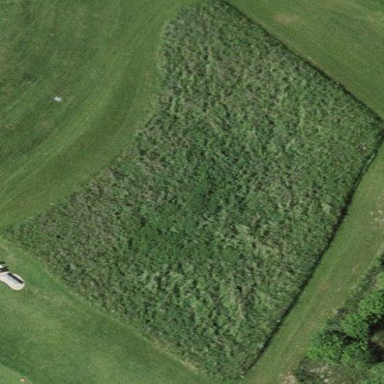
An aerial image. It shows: Rough area on grassy golf course.